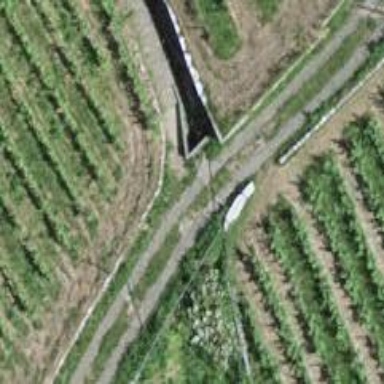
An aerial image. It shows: Tunnel underpassing drain waterway.